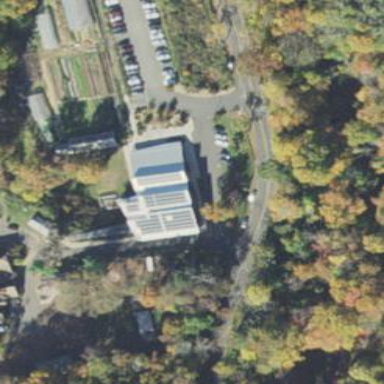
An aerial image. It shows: School building.